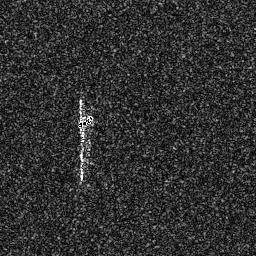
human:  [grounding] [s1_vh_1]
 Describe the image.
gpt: In the satellite image, there is  <ref>1 small ship </ref> <box>[[29, 43, 36, 50, 0]]</box> located at center.